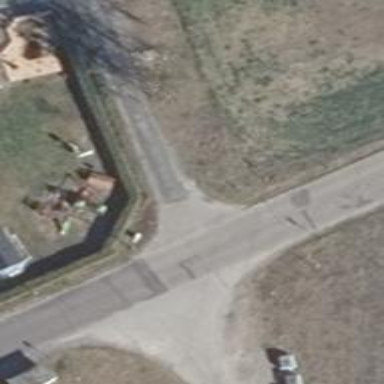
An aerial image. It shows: Smooth asphalt road in residential area.